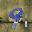
Label: 9